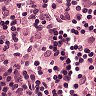
Metastatic tissue present: no